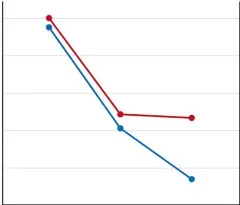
Serial biochemical data and cytokines profile in serum and cerebrospinal fluid. (B, C). And a falling trend.
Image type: chart (chart)